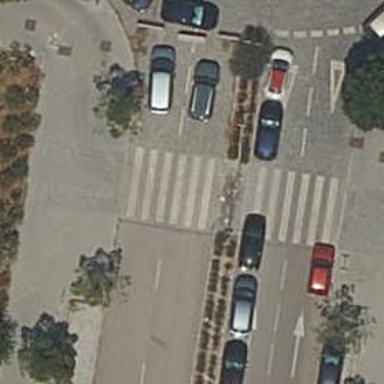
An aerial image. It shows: Uncontrolled zebra crossing on the road.